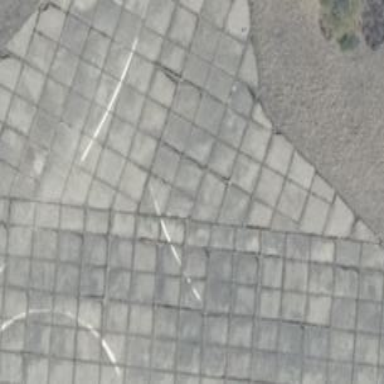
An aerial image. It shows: Concrete driveway designated as service road.